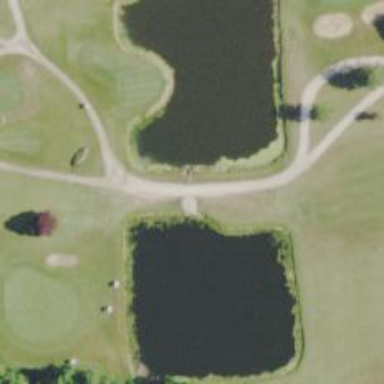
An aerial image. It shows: Path designated for golf carts.